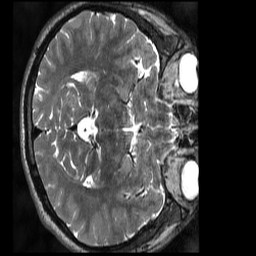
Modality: T2w
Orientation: axial
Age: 22
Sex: male